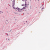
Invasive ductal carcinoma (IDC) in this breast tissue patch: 0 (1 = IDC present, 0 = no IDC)